Question: In my Mongo database, I have products and each of these products have images.

I would like to know how I can call each image in put them in a Meteor template. I know things like '{{#each}}{{/each}}' exist, but I don't know how to capture the 'images' object.
With this code...
'''
Template.products.helpers({
product: function () {
return ProductList.find();
}
});
'''
I am able to call the first image like:
'''
<img src="{{images.[0]}}" alt="{{title}}"/>
'''
I could hardcode the rest of the images, but I would like to do this dynamically. Any tips?
EDIT: Here is the expected HTML output (the extra classes on '.content__product' are added dynamically via a separate function):
'''
<section class="content__products">
<figure class="content__product selected">
<img src="/images/product/tt-shirt-01.jpg" alt="Time Travel Tee">
</figure>
<figure class="content__product move-down">
<img src="/images/product/tt-shirt-02.jpg" alt="Time Travel Tee">
</figure>
<figure class="content__product">
<img src="/images/product/tt-shirt-03.jpg" alt="Time Travel Tee">
</figure>
</section>
'''
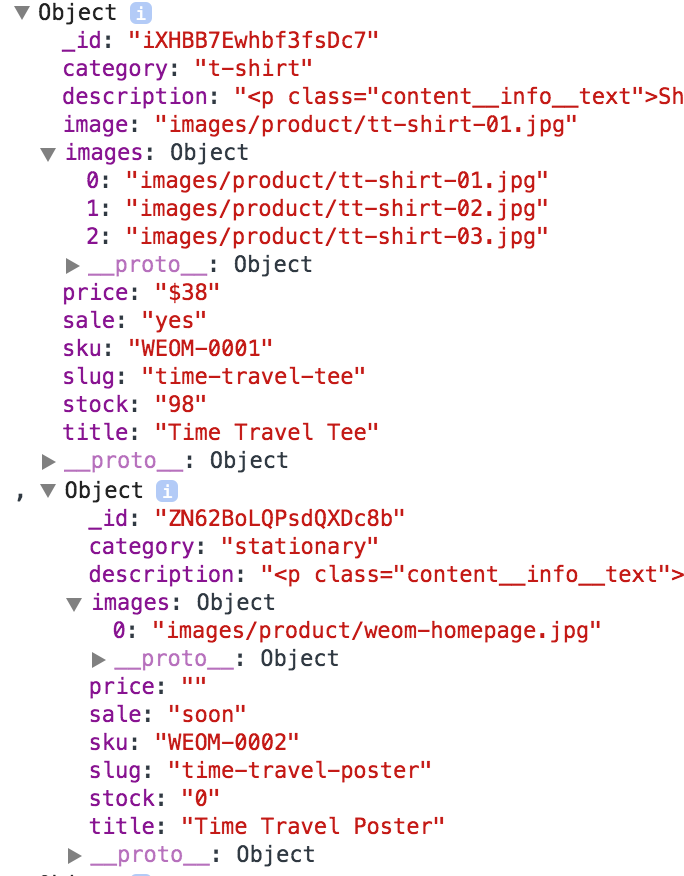
Answer: Okay, so the code posted here helped me out, but didn't solve my issue out of the box. Here is how I changed my code:
'''
if (Meteor.isClient) {
Template.products.helpers({
product: function () {
return ProductList.find();
}
});
Template.product.helpers({
imgList: function () {
var imgs = [];
_.each(this.images, function (img) {
imgs.push({imgPath: img});
});
return imgs;
}
});
}
'''
And, my template:
'''
<template name="product">
<section class="content__products">
{{#each imgList}}
<figure class="content__product">
<img src="/{{imgPath}}" alt="{{../title}}"/>
</figure>
{{/each}}
</section>
</template>
'''